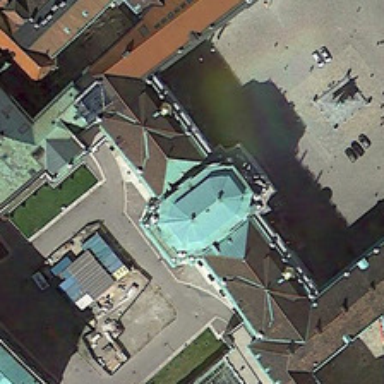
Several cars are near a church .